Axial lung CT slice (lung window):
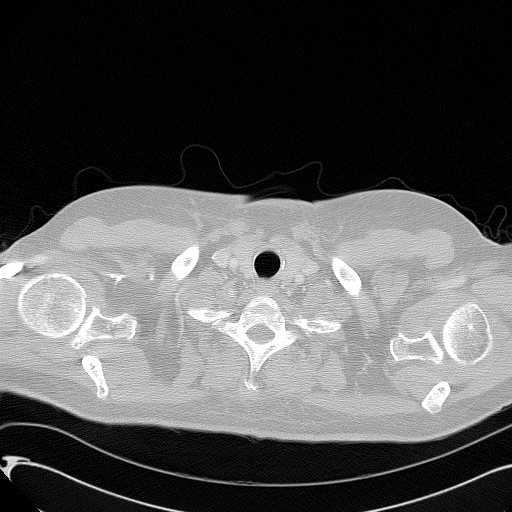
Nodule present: no